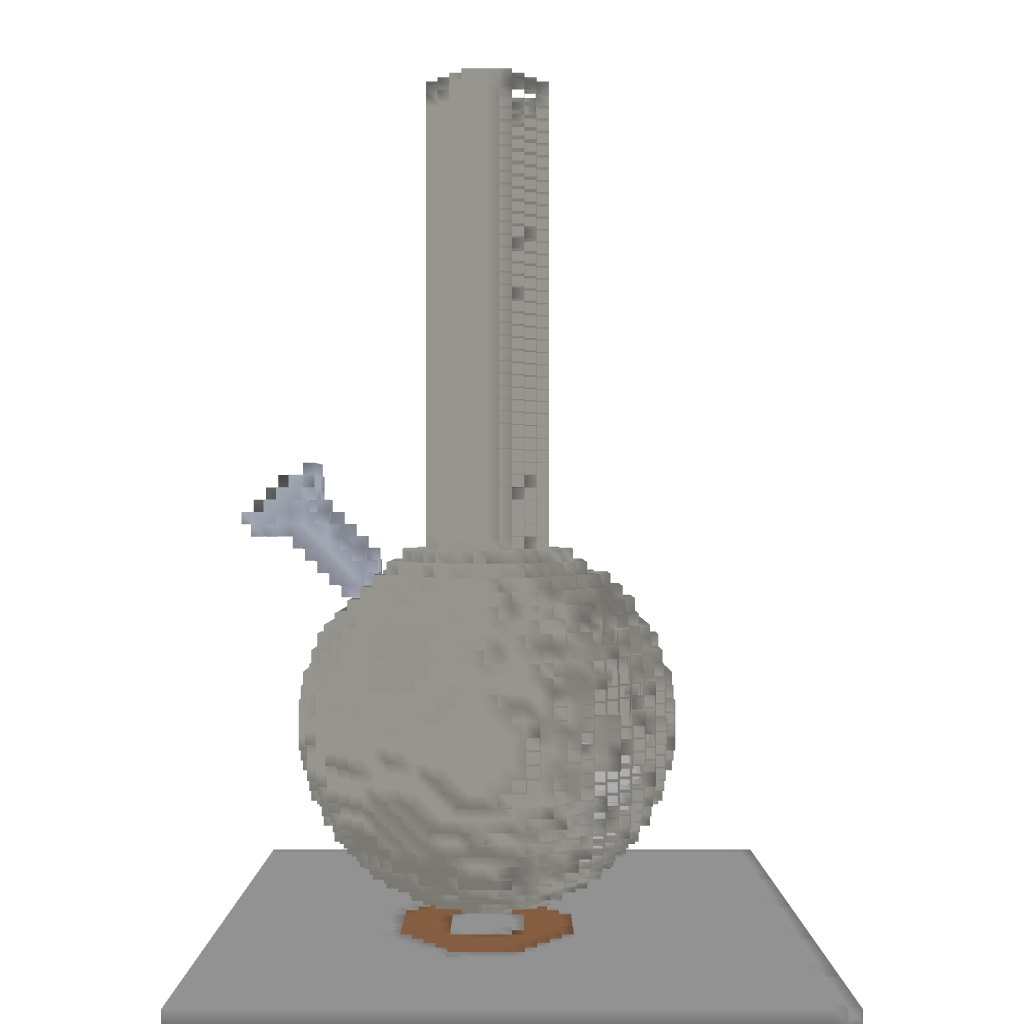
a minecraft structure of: Sly's bong